Field crop: tomato
Growth stage: 2
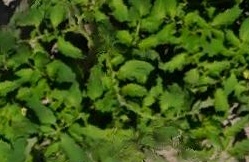
Species: tomato